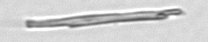
Label: fiber